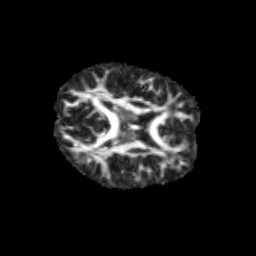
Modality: FA
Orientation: axial
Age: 13
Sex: male
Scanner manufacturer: siemens
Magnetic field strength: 3 T
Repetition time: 3.8 s
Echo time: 0.07 s